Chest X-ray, AP view. Patient: 77 years old, sex M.
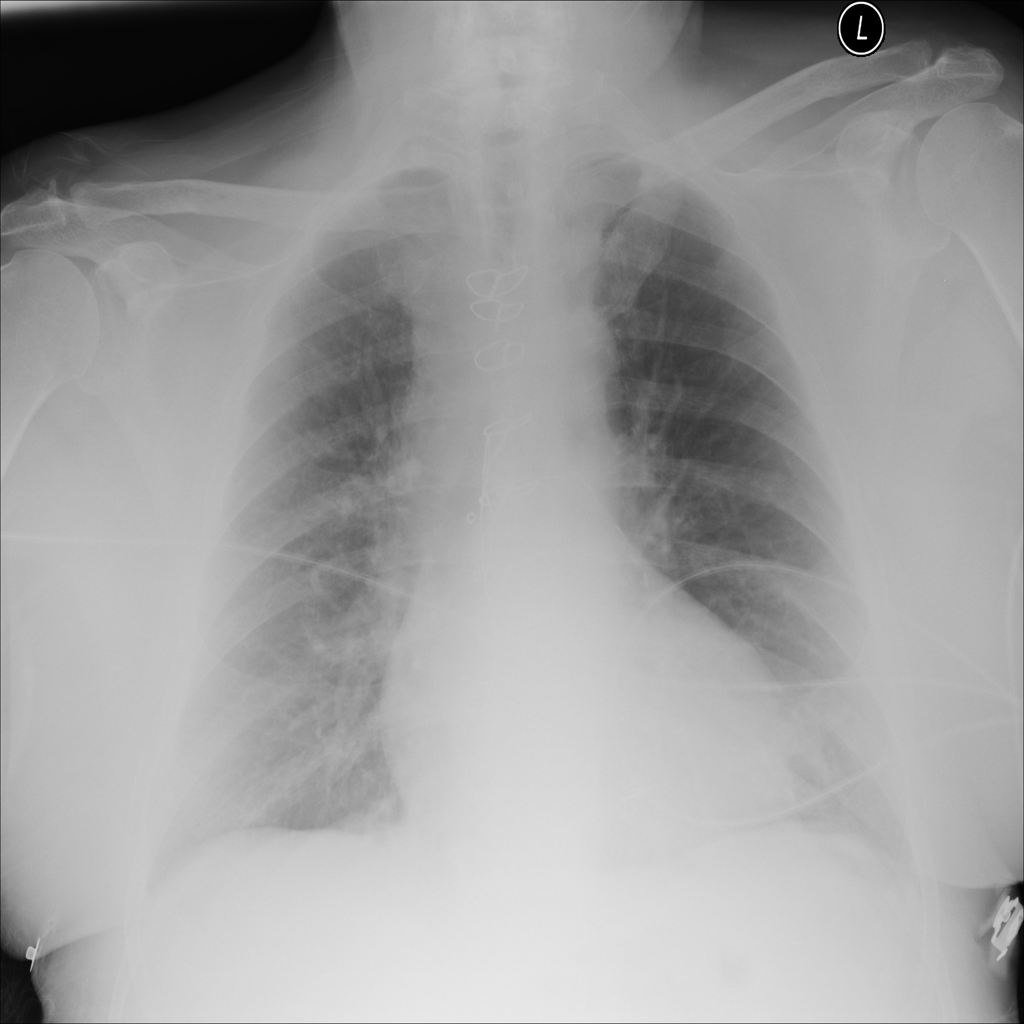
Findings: No Finding